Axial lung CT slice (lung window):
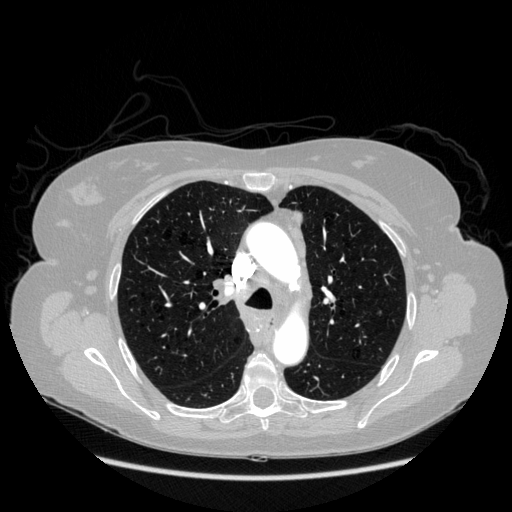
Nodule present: no